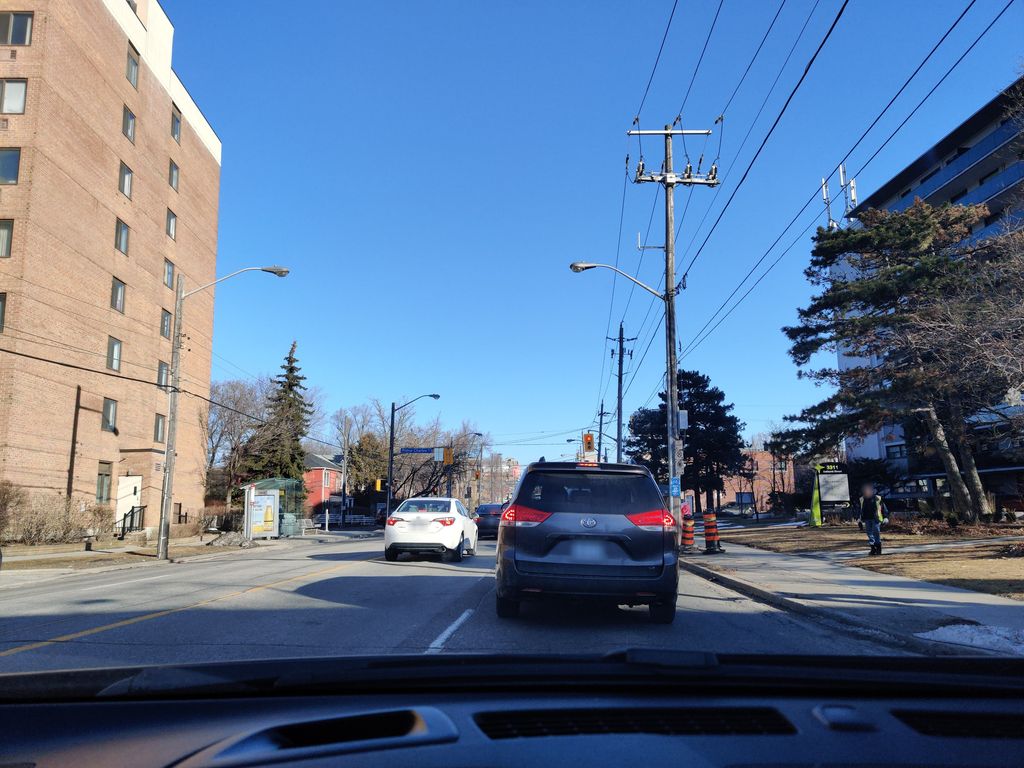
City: toronto